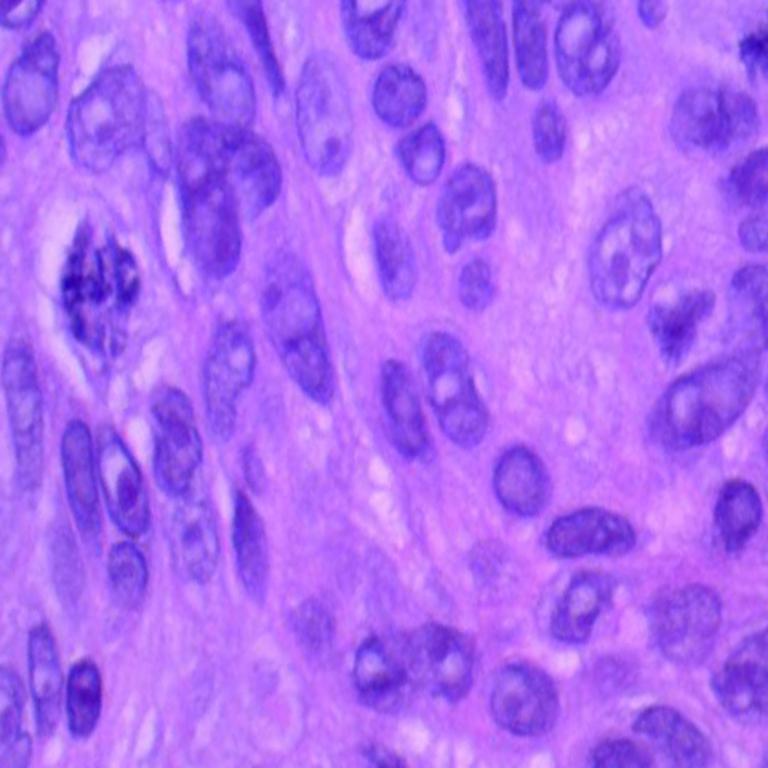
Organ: lung
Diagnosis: squamous carcinomas